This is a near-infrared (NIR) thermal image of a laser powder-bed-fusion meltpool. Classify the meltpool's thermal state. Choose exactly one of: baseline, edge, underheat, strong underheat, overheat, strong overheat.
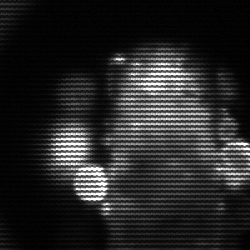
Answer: strong underheat